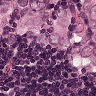
Metastatic tissue present: yes